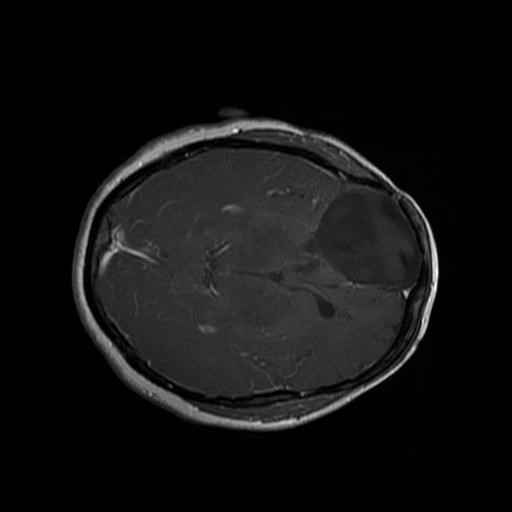
Label: brain_glioma